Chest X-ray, PA view. Patient: 29 years old, sex F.
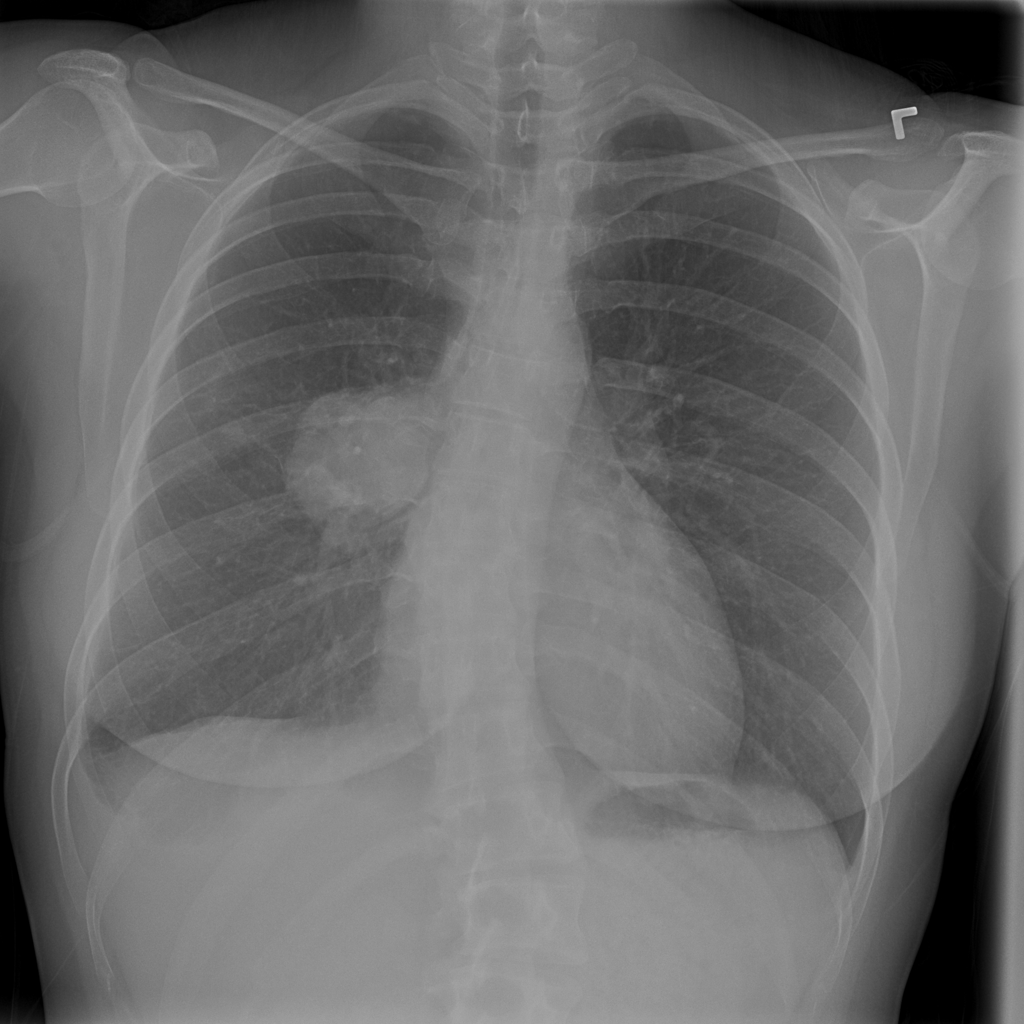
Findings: Mass, Pleural_Thickening